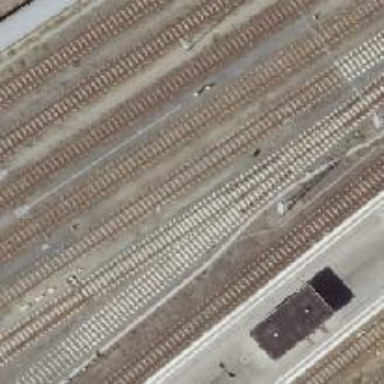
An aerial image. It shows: Railway signal.